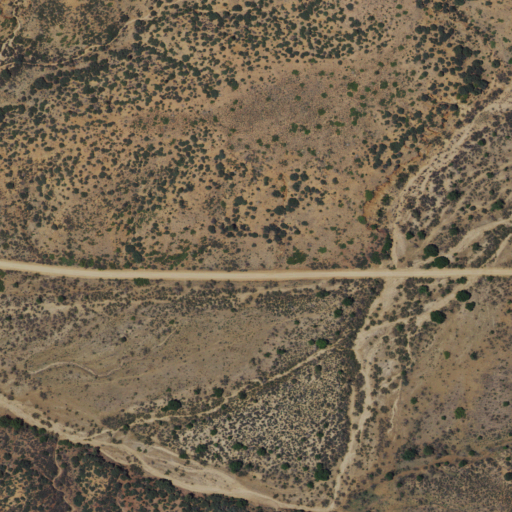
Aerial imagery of valley in New Mexico named Bar Six Canyon containing shrub and grassland